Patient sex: M
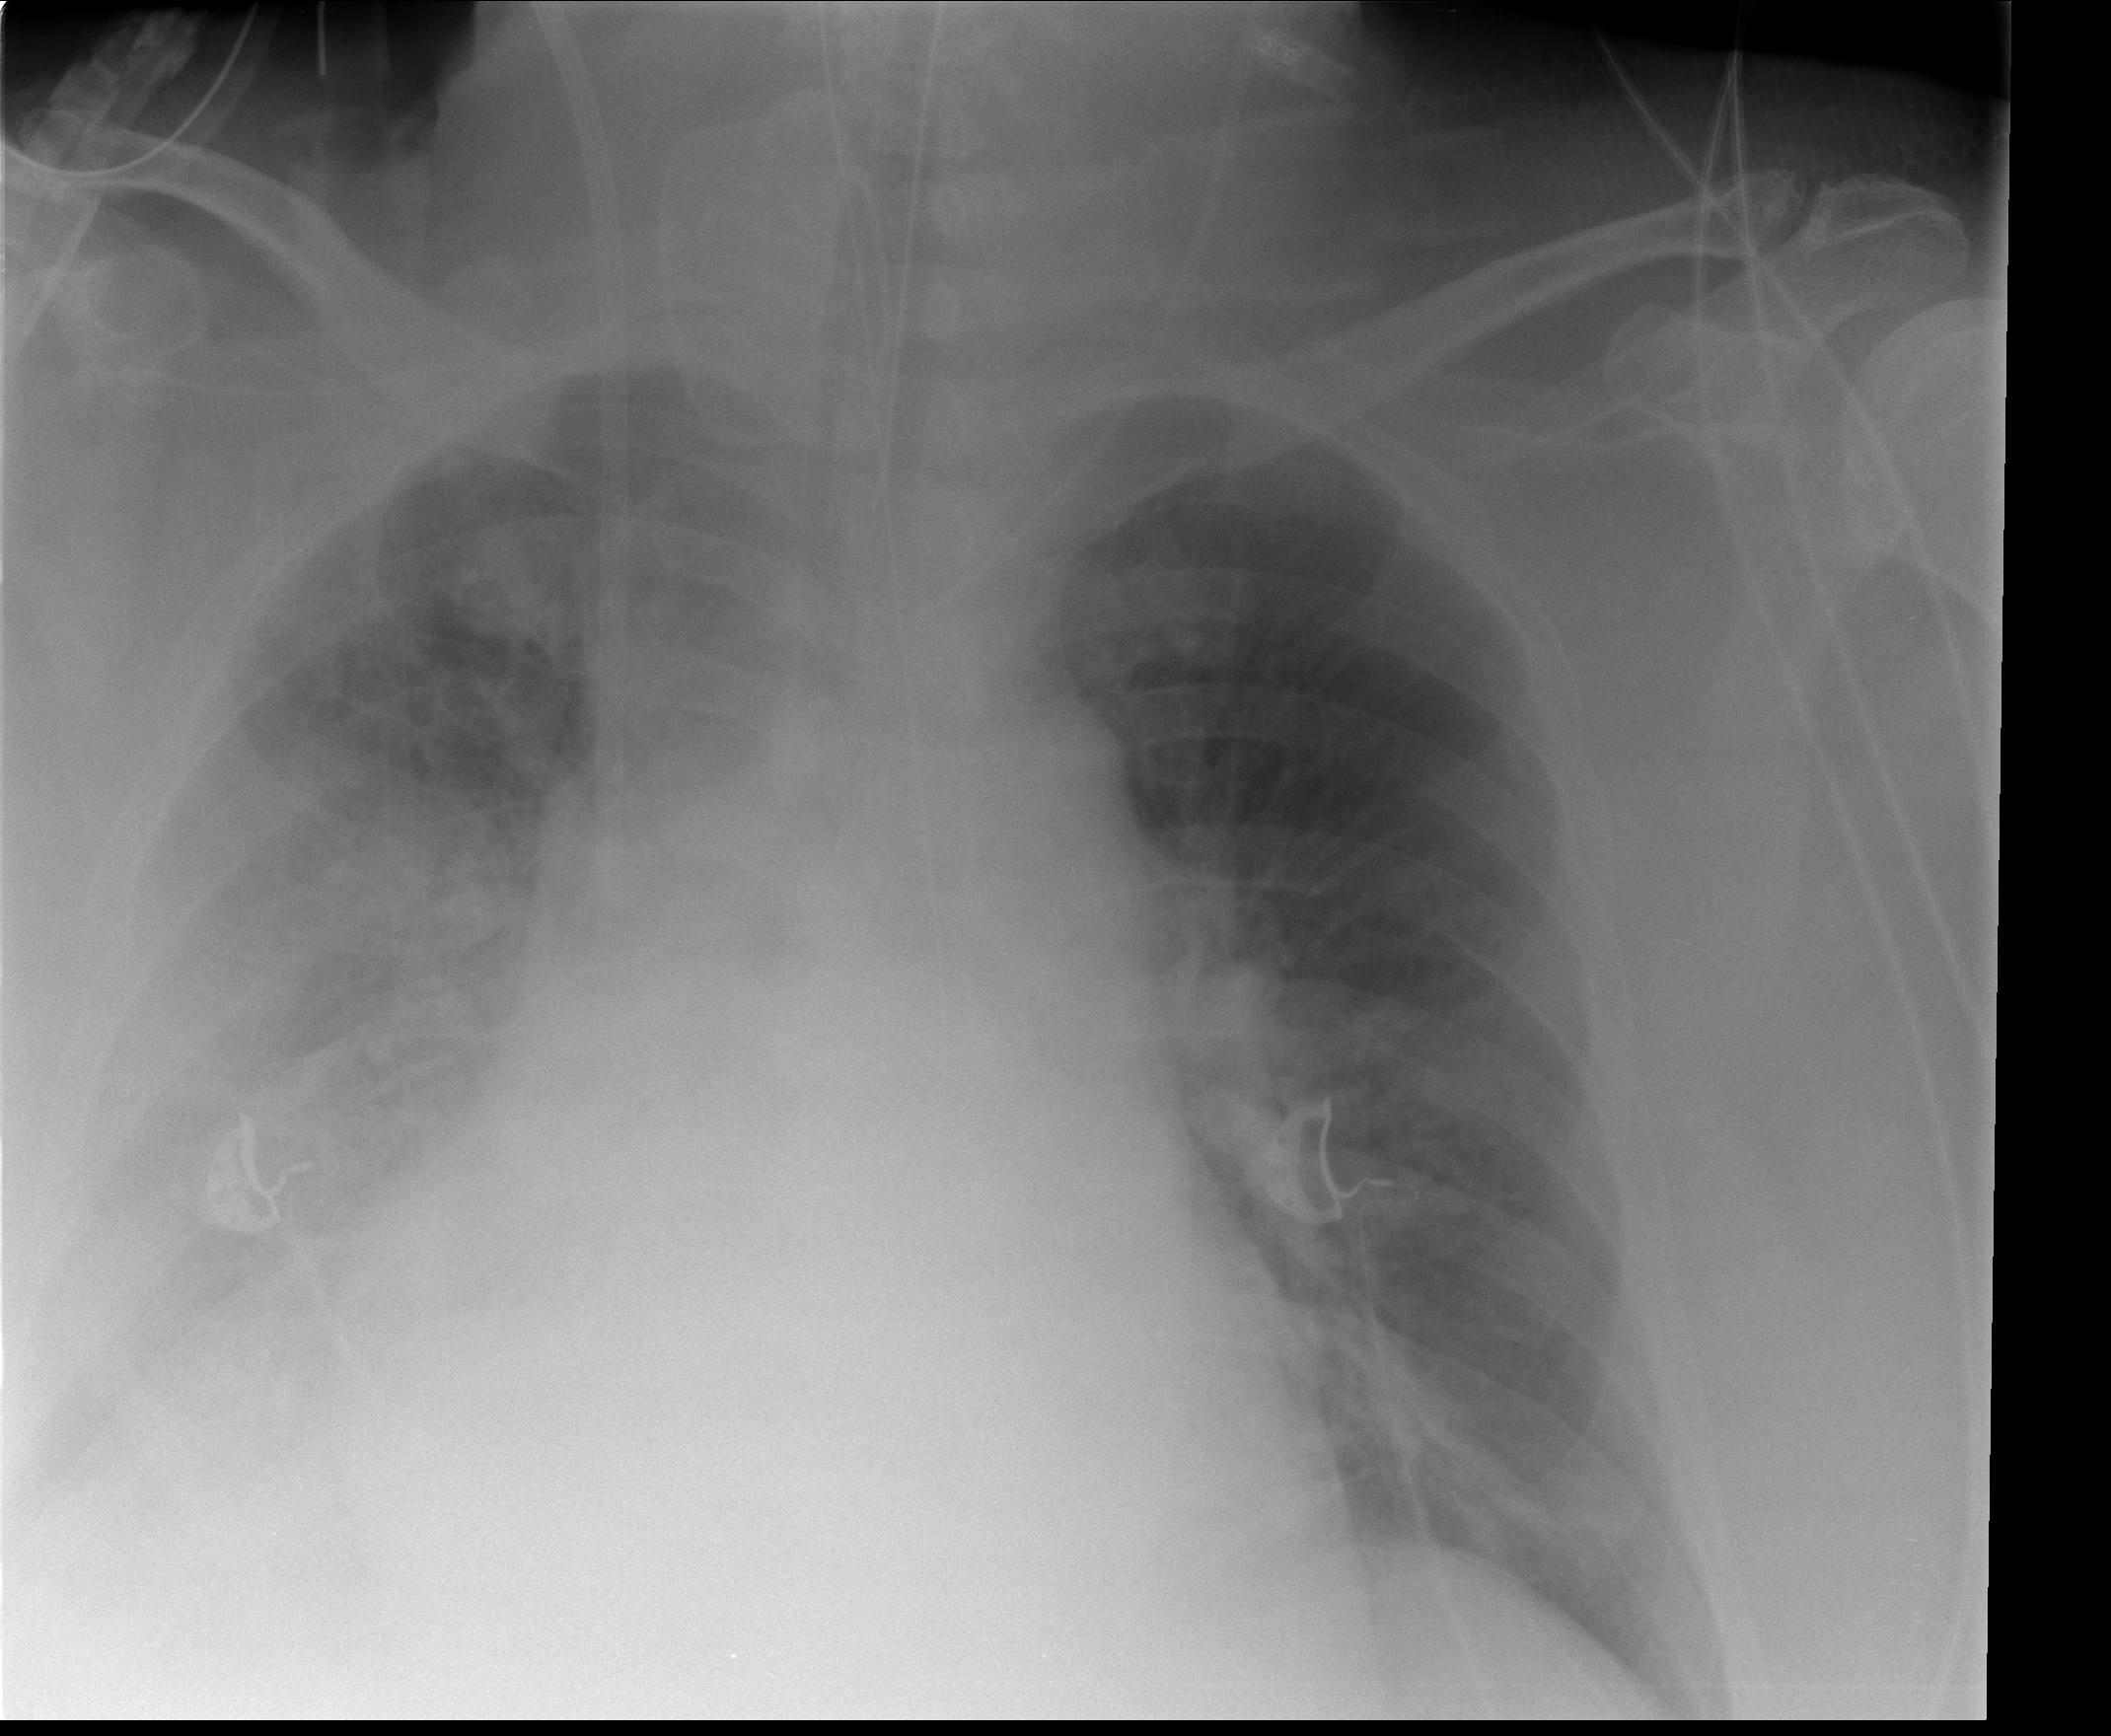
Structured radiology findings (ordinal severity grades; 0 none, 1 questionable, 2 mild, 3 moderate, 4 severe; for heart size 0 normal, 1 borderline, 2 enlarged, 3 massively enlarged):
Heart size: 2
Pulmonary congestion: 3
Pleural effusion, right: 2
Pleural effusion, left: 0
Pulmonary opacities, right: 3
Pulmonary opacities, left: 1
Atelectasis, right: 2
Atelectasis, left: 2